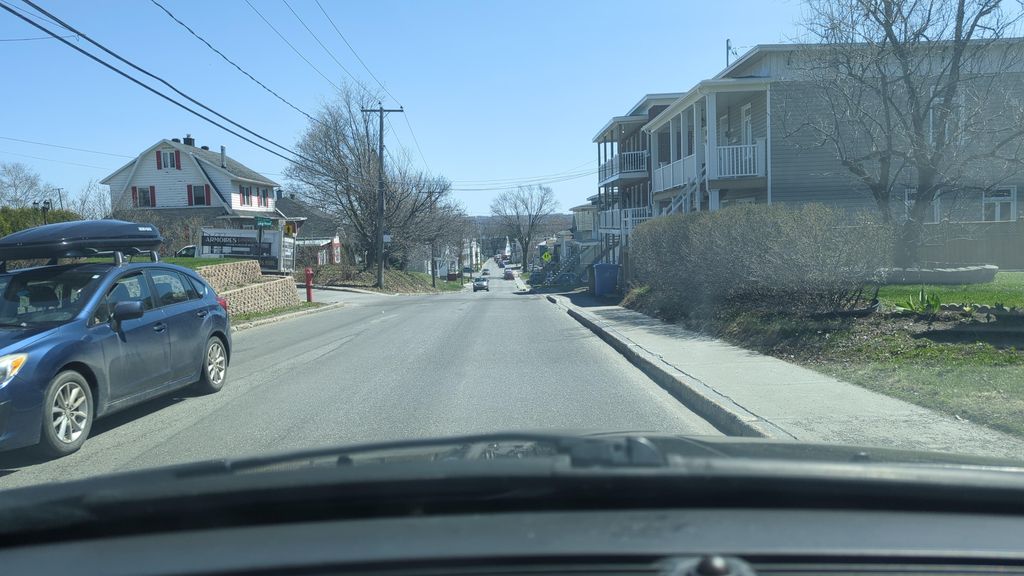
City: quebec_city